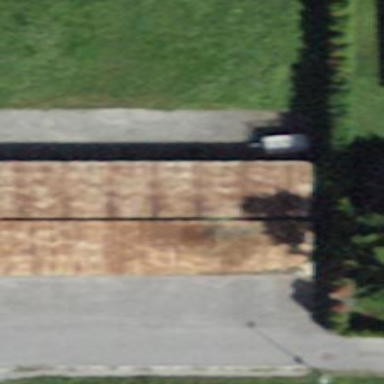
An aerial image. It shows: Group of garages.